Aerial crown-view tile of a tropical tree (Barro Colorado Island, Panama), acquired 20250715:
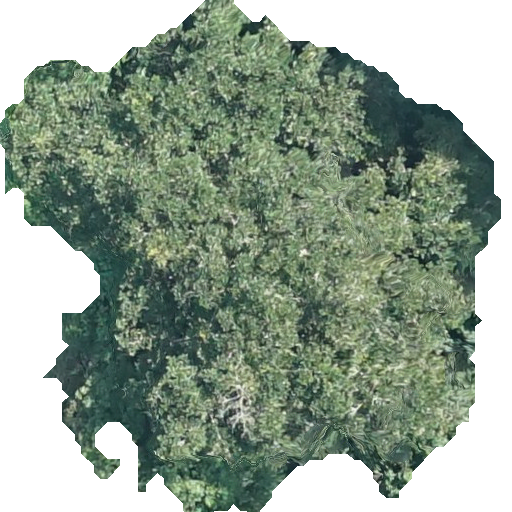
Species: Ficus obtusifolia
GBIF accepted scientific name: Ficus obtusifolia
Crown area: 264.163 m²